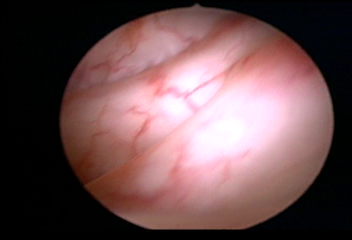
Modality: WLC
Class: Normal mucosa
Bladder cancer association: No